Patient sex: F
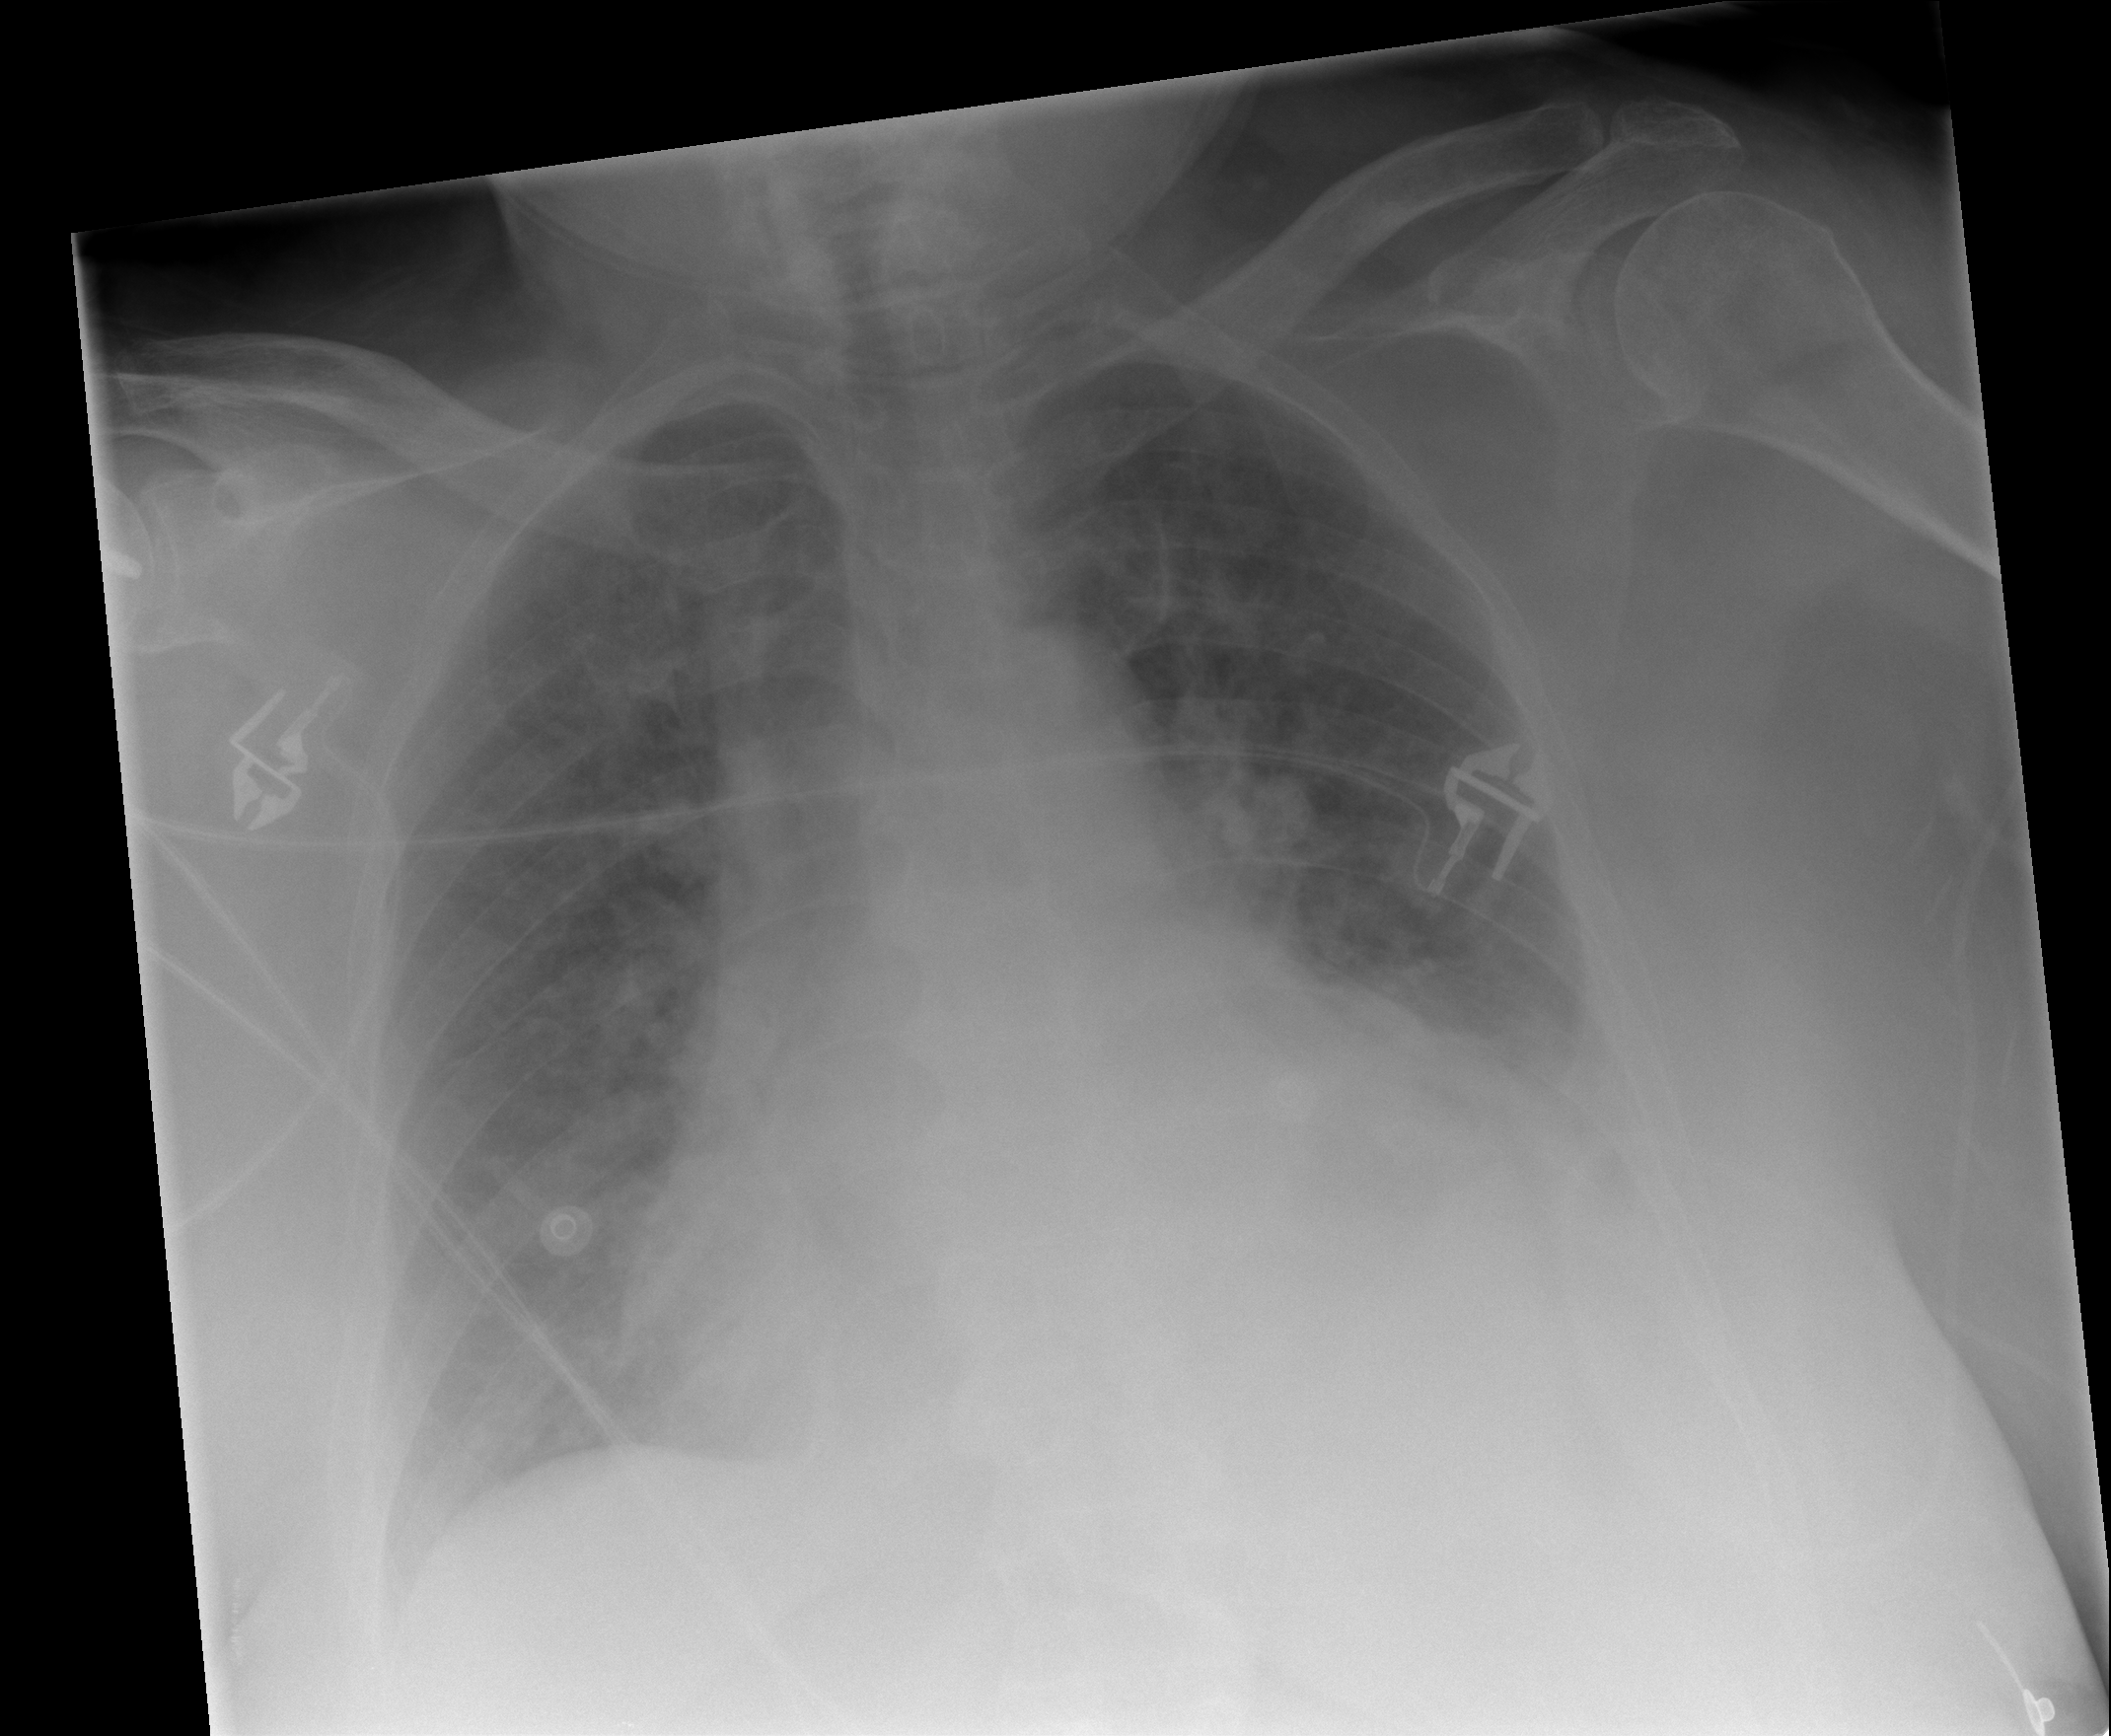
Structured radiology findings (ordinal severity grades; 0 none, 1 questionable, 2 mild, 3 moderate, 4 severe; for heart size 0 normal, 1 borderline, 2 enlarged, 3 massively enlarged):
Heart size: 2
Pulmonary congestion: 2
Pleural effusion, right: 0
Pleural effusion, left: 2
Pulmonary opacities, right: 0
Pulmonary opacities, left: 1
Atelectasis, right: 0
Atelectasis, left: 2